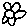
Label: flower